This is a demodulated (Hilbert-envelope) spectrum computed from a bearing vibration snapshot; the dashed markers indicate where each bearing fault type would appear (BPFO, BPFI, BSF, FTF). Diagnose the bearing from this image, choosing from: normal, inner_race, outer_race, ball.
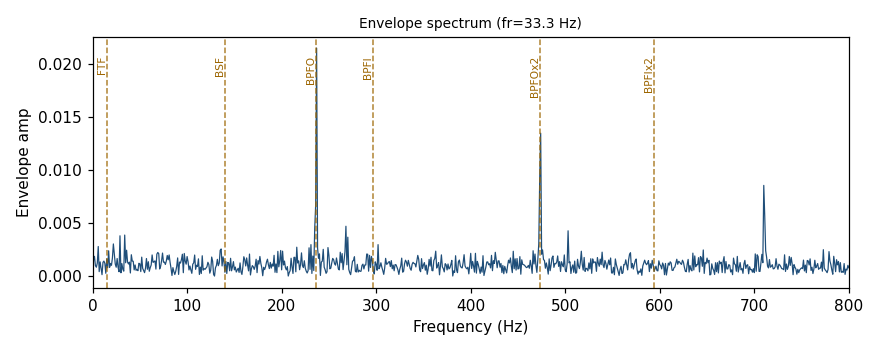
Answer: outer_race